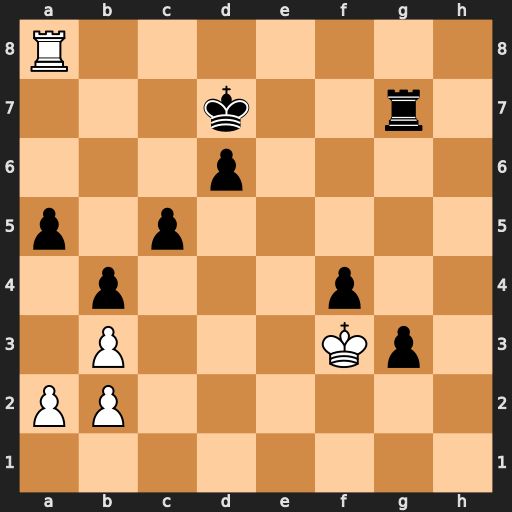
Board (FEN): R7/3k2r1/3p4/p1p5/1p3p2/1P3Kp1/PP6/8
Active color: w
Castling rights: -
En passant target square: -
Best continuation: Ra7+ Ke6 Rxg7